Question: I am new to CSS so please bear with me. I have widget that is positioned on the right, and i have created a RSS feed and a reader to read these feeds, now every feed is capsuled in div with class=rss
now the problem is that the div is visible under widget. I want the to stop on the border of the widget and if there is no widget go full width, how can i achieve that.. here is a picture to demonstrate the situation:

here is my .rss code:
'''
.rss {
background: #afb1b8;
border:1px dashed #ccc;
padding:5px;
}
'''
here is widget code:
'''
.widget {
margin-bottom:20px;
}
.widget h2 {
margin:0 0 10px 0;
padding:0 5px;
font-weight:normal;
border-bottom:1px solid #ddd;
}
.widget .inner {
margin:0 10px;
}
'''
Please support your answers with code, and if it isn't too much please explain it to me. Thanks for your time and consideration
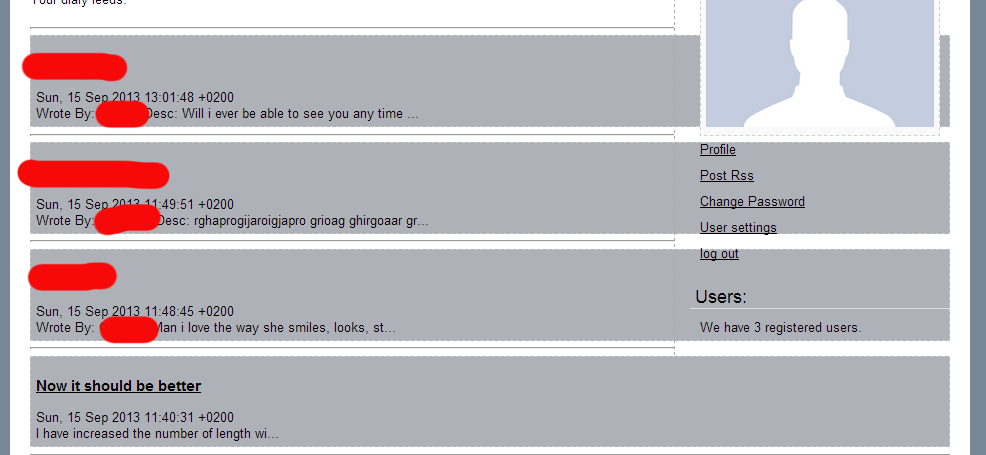
Answer: If I understood well, you don't want any part of a '.rss' div under the widget (the avatar in blueish grey)?
Then add 'overflow: hidden' to your first rule. I guess the widget is positioned with 'float: right'? Then '.rss' will play nice along with floats. You could replace 'overflow: hidden' by 'display: table': both will give the div a <URL>.
'''
.rss {
overflow: hidden;
background: #afb1b8;
border:1px dashed #ccc;
padding:5px;
}
'''
Beware that 'overflow: hidden' won't work as expected if you have dropdowns or anything that must display even slightly out of the area created by its element: nothing will be displayed (that's a good reason for a beginner not to use 'overflow: hidden' in general)